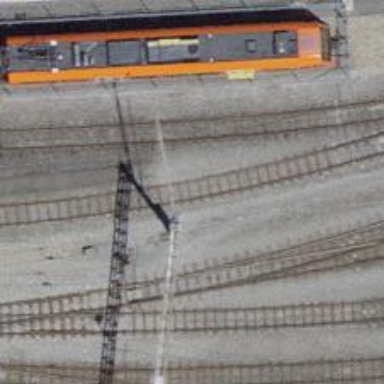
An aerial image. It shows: Narrow-gauge railway yard with electrified tracks featuring contact line.